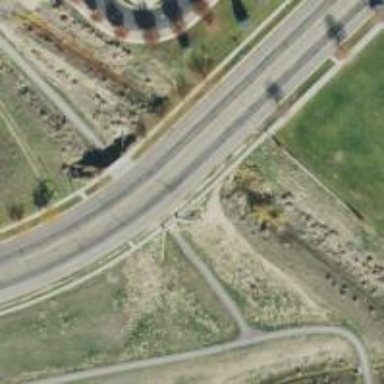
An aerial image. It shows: Culvert tunnel.